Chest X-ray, AP view. Patient: 21 years old, sex M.
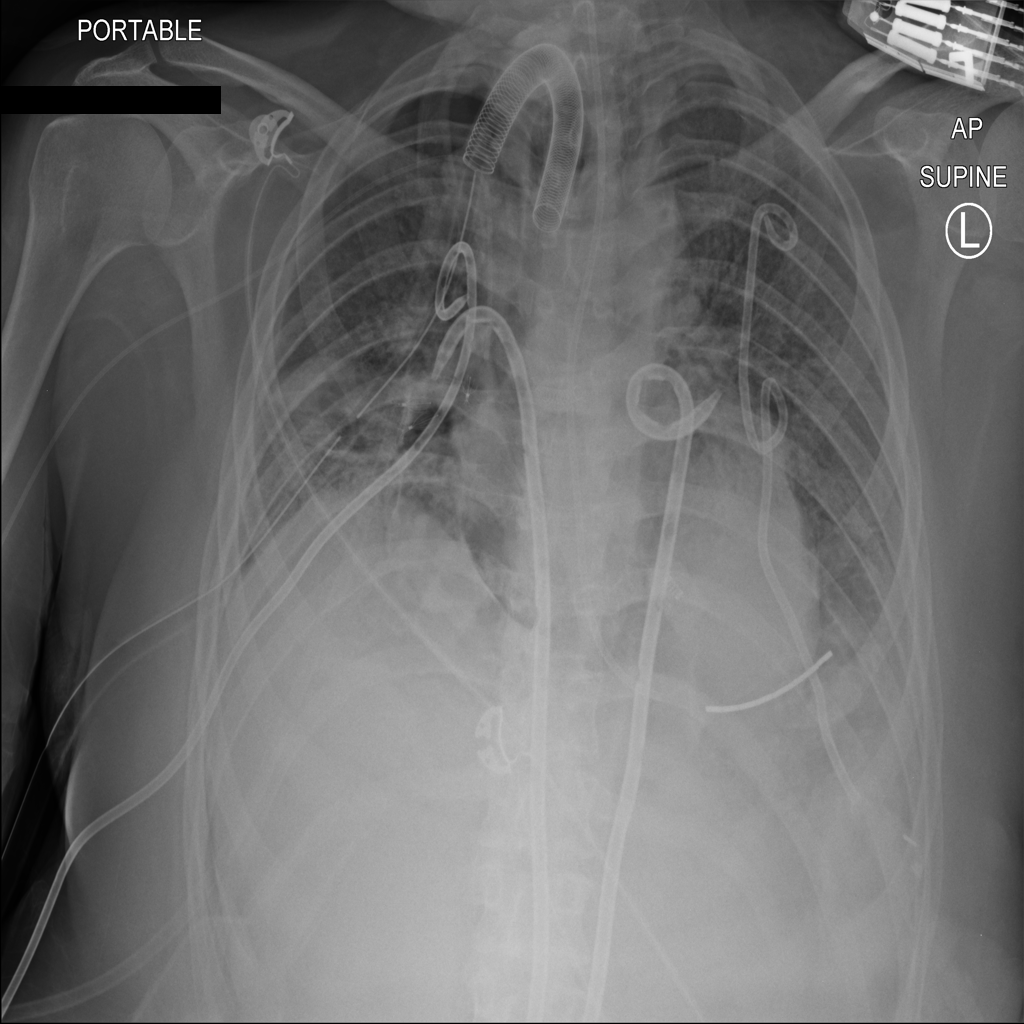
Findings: Pneumothorax